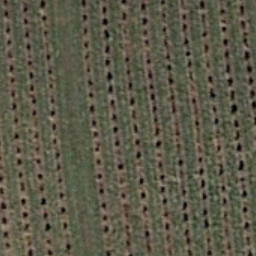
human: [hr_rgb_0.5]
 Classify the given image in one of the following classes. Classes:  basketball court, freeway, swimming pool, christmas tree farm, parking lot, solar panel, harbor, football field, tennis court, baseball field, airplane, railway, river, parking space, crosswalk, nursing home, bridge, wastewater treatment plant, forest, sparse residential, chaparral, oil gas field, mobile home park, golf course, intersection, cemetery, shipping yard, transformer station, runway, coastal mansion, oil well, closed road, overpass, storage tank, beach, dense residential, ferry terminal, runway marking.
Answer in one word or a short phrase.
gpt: christmas tree farm